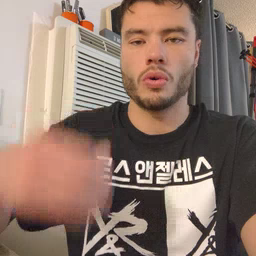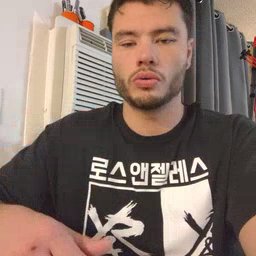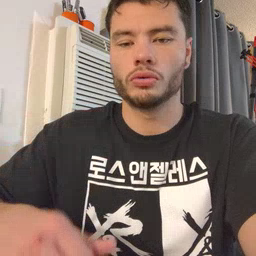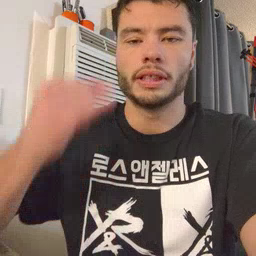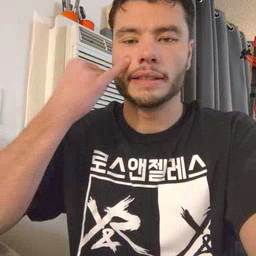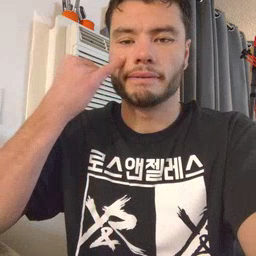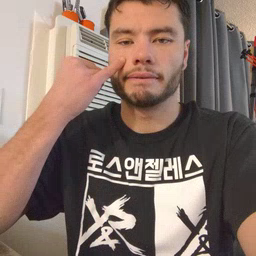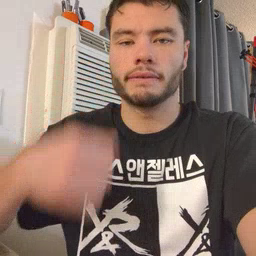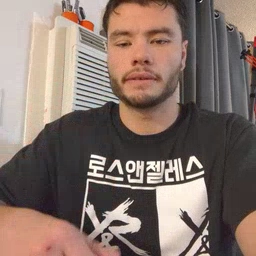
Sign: if